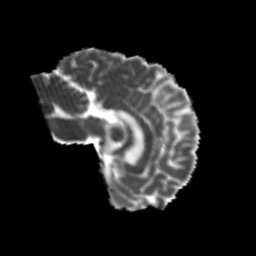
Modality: MD
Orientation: sagittal
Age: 23
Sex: female
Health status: healthy
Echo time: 0.074 s